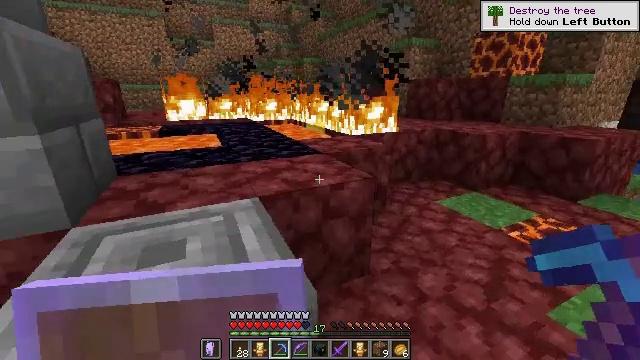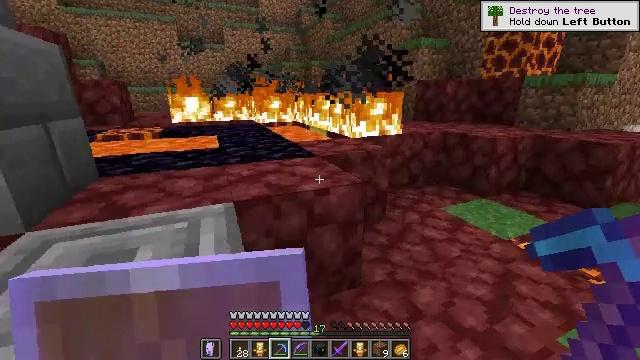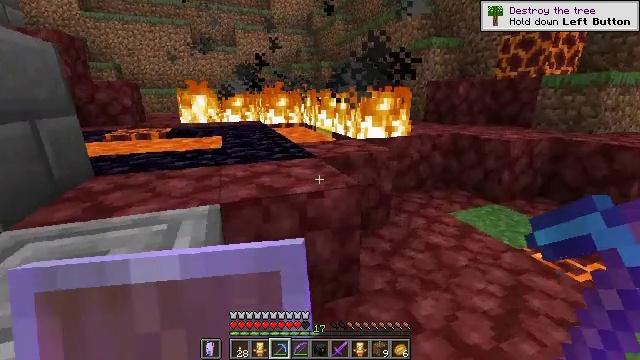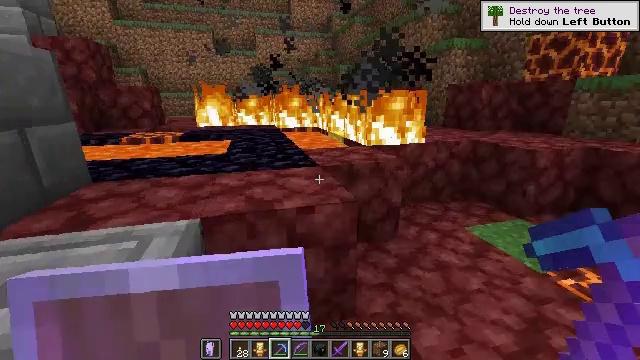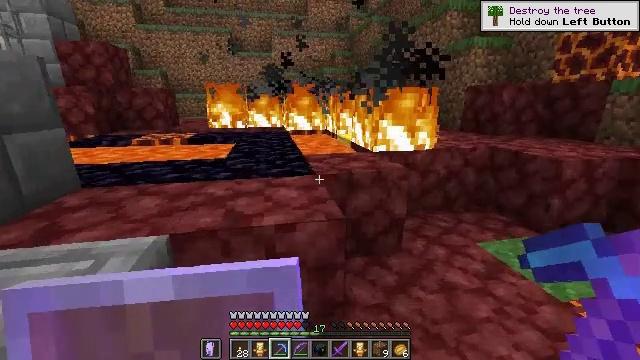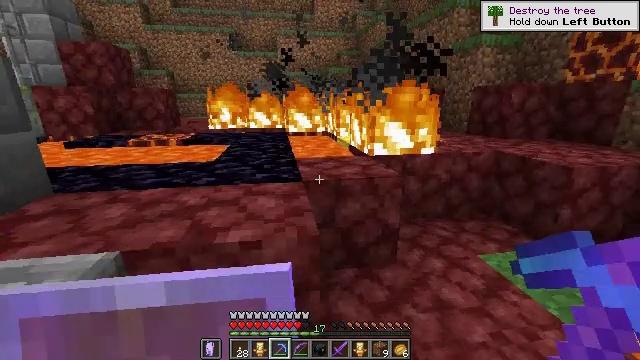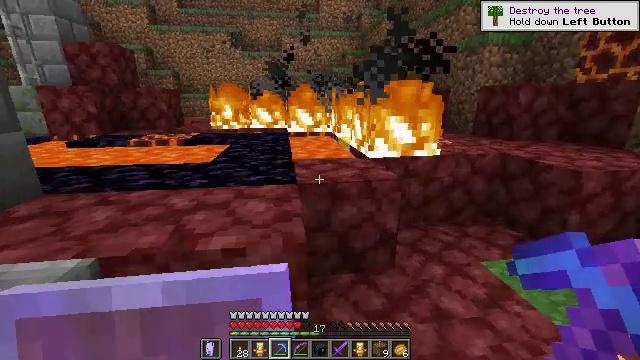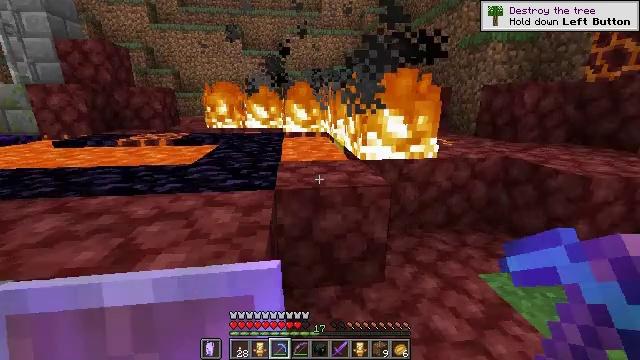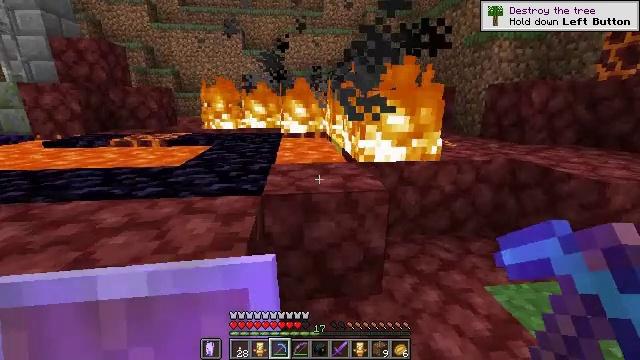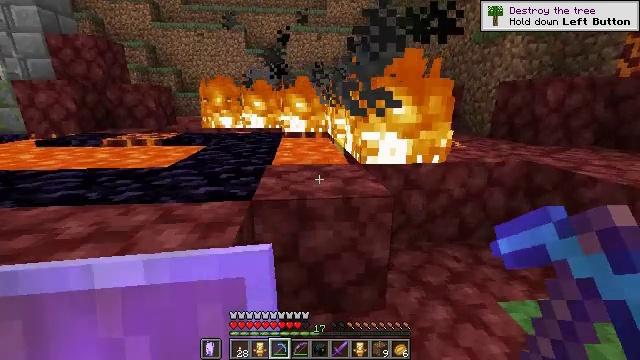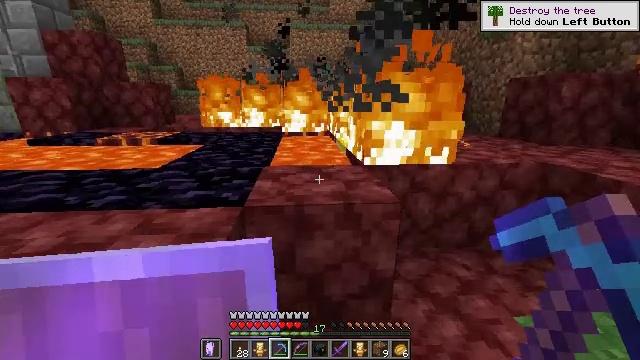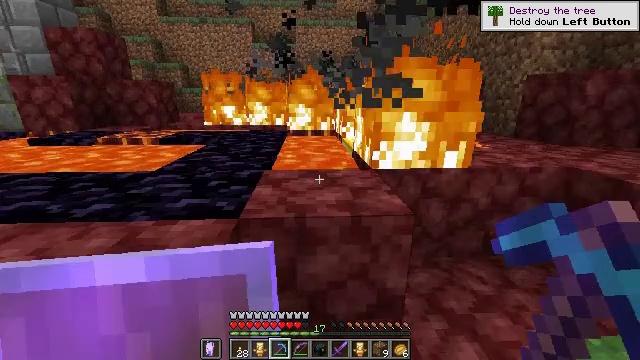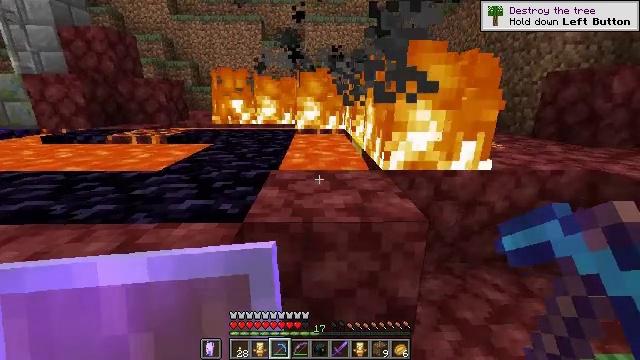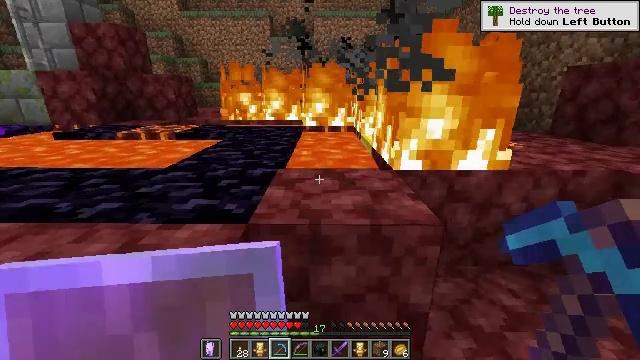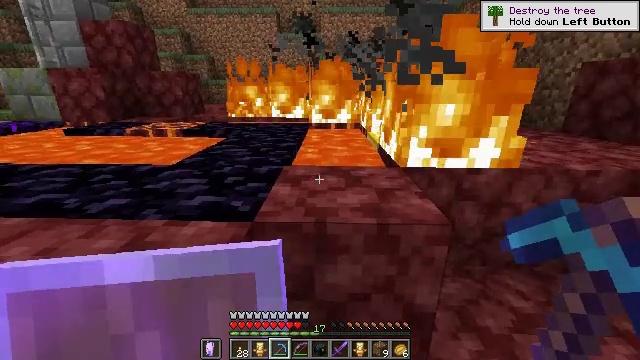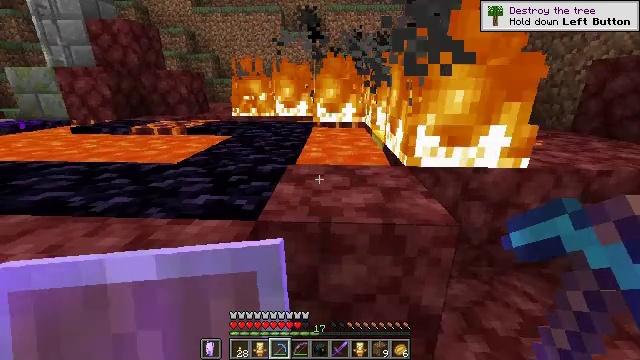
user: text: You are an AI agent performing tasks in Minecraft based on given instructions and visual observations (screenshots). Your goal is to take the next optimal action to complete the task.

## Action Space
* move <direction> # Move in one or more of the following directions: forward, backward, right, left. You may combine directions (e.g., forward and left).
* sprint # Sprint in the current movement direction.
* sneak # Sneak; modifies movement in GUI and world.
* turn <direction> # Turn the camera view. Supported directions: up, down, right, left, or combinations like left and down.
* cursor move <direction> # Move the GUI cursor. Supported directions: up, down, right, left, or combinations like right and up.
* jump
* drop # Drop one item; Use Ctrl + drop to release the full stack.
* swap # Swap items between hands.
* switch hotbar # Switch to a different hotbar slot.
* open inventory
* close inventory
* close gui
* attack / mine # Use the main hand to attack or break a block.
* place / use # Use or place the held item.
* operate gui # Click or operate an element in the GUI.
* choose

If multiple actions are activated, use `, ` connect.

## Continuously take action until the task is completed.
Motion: motion action
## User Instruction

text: Destroy the fire.
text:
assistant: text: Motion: move forward and move right, turn left
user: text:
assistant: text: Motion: move forward and move right, turn left
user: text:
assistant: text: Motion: move forward and move right, turn left
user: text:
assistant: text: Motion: move forward and move right, turn left
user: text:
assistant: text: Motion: move forward and move right, turn left
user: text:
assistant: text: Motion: move forward and move right, turn left
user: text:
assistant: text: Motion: move forward, turn left
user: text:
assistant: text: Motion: move forward
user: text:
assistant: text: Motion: move forward
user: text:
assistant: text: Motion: move forward
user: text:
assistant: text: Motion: turn left
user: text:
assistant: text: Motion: turn left
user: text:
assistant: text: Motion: turn left
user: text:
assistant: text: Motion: turn left
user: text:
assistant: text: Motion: no_op
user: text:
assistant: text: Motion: turn left
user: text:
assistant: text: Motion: turn left
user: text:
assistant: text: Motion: turn left and down
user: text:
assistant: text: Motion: turn left
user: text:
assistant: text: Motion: turn left
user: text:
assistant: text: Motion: move left, turn left, jump
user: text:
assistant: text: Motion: move forward and move left, jump
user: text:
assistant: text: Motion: move forward and move left, jump
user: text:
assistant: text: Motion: move forward and move left, turn right, jump
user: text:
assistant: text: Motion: move forward and move left, turn right, jump
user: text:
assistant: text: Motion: move forward and move left, turn right, jump
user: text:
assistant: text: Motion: move forward and move left, turn right and down
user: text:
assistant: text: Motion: move forward and move left, turn right and down
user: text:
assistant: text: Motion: turn right and down
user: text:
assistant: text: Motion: turn right